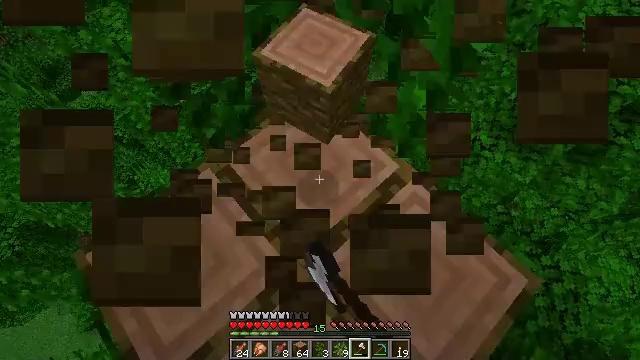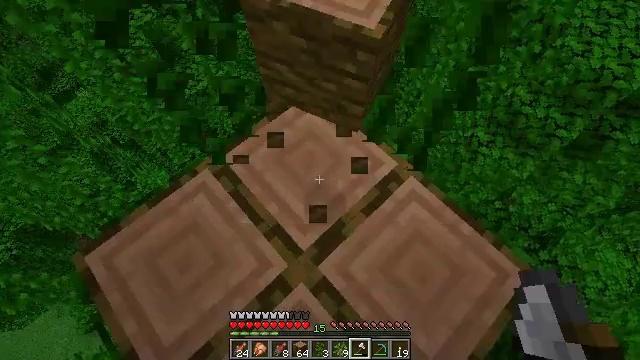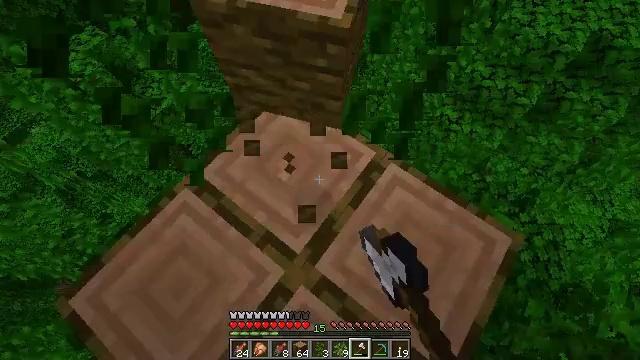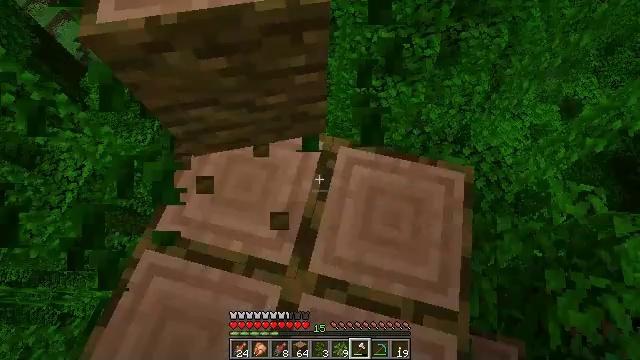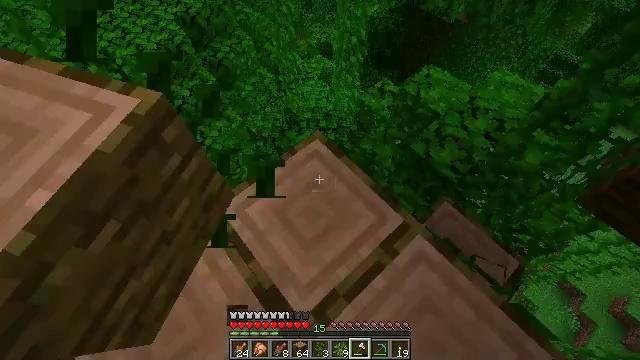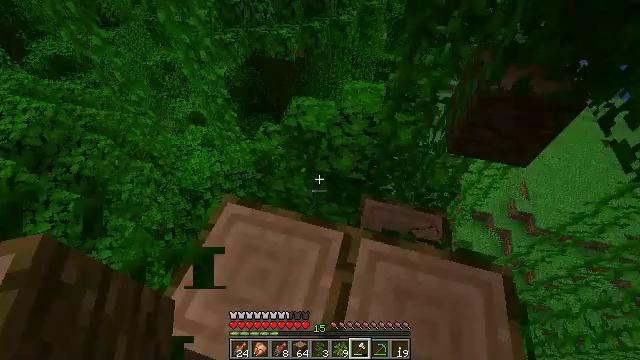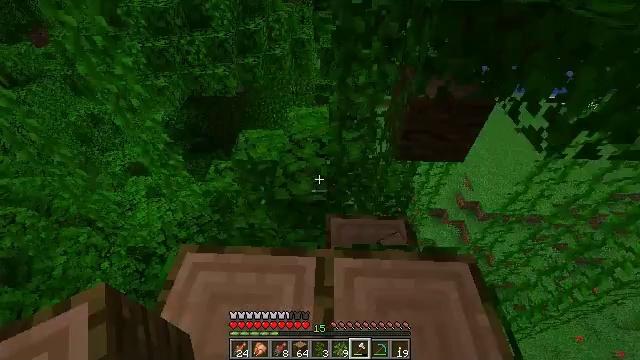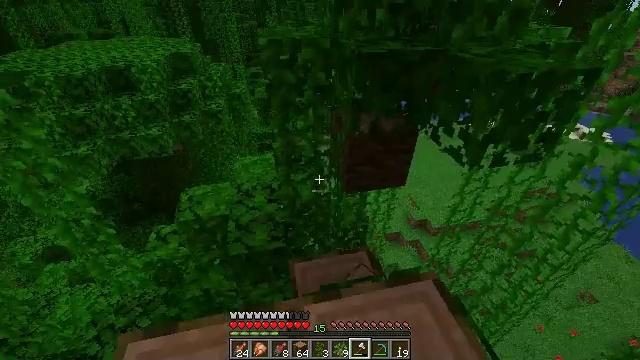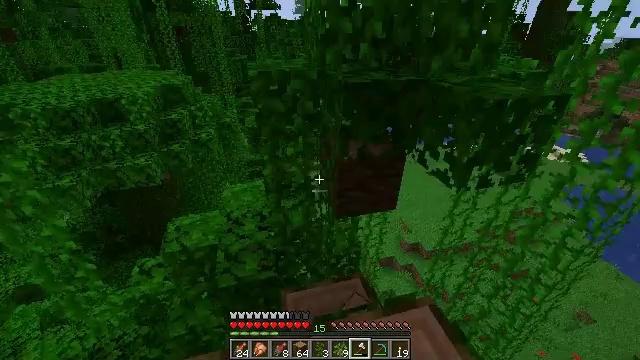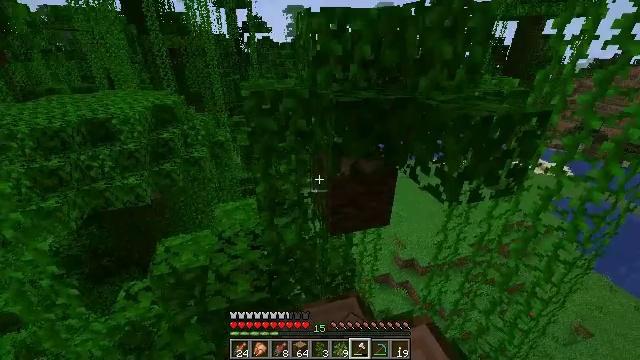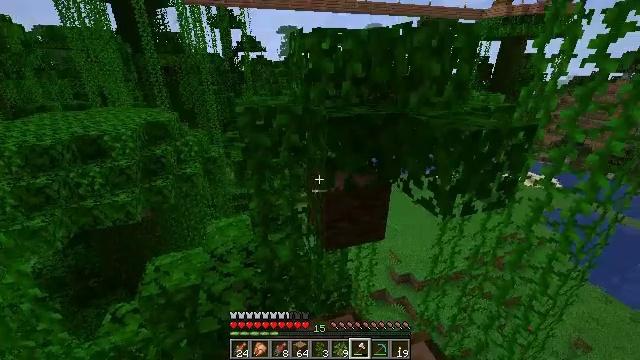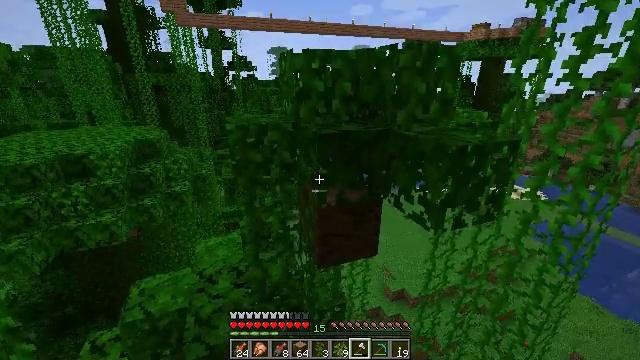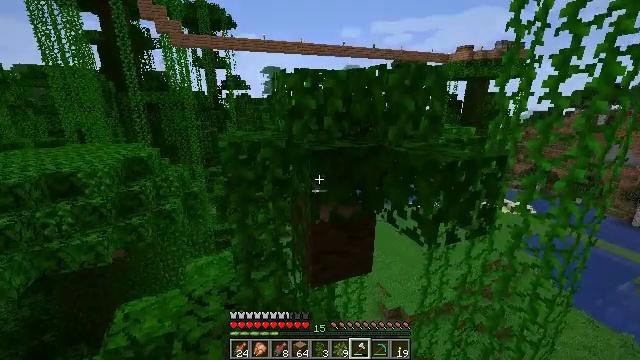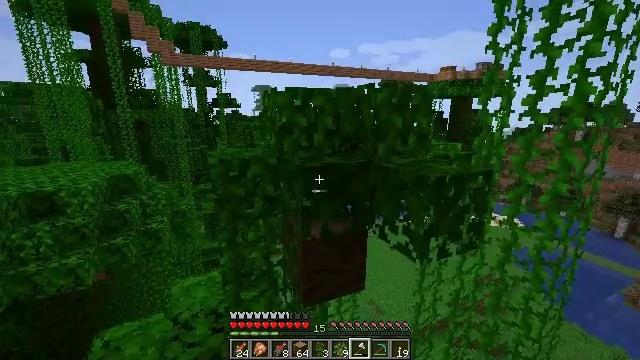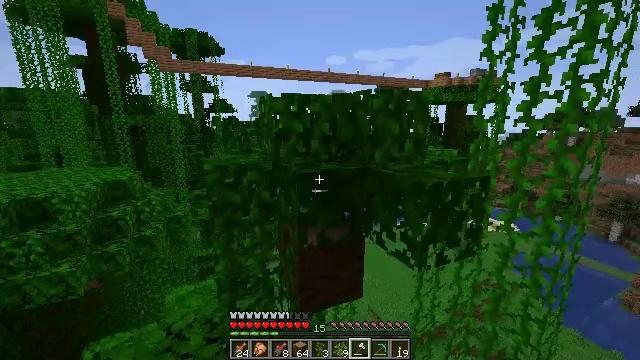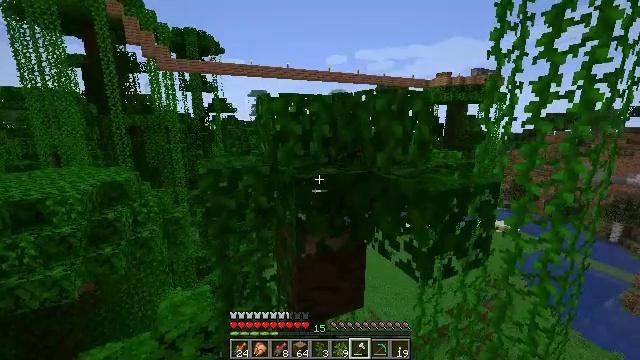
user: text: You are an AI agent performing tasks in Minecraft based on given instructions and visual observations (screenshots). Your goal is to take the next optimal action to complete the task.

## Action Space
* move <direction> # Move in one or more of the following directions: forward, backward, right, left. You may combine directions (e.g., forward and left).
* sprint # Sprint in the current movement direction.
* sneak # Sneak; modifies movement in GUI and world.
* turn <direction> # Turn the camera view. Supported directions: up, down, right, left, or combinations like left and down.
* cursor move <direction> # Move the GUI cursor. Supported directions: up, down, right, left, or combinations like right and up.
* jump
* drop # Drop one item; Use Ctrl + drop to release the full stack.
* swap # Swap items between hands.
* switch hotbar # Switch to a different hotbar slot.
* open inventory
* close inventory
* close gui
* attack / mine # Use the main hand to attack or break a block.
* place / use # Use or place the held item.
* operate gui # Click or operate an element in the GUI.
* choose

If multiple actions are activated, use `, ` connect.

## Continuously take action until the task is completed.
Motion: motion action
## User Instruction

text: Attack the jungle leaves to remove it.
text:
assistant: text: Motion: attack / mine
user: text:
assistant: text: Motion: turn right, attack / mine
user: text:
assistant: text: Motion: turn right
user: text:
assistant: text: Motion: turn right and up
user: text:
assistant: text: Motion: turn right and up
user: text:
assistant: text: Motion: turn right and up
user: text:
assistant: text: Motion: turn right and up
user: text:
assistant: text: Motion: turn right and up
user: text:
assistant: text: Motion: turn right and up
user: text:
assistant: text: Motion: turn right and up
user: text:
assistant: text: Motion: turn right and up
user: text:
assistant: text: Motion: turn right and up
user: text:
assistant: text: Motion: turn right and up
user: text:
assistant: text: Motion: move forward, turn up, attack / mine
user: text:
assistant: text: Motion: move forward, attack / mine
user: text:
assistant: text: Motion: move forward, attack / mine
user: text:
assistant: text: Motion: turn right, attack / mine
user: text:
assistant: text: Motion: turn right, attack / mine
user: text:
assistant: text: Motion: attack / mine
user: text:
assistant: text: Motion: attack / mine
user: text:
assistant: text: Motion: attack / mine
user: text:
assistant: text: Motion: turn down, attack / mine
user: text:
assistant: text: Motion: turn down, attack / mine
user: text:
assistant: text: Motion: attack / mine
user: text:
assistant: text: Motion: turn down, attack / mine
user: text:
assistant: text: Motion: turn left and down, attack / mine
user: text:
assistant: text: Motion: turn down, attack / mine
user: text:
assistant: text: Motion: attack / mine
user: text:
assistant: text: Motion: attack / mine
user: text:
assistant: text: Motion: turn down, attack / mine